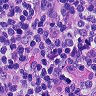
Metastatic tissue present: no